【题型】填空题　【知识点】解析几何　【难度】easy
已知点 $A(-2,4)$，$B(-1,-3)$，若直线 $y=kx$ 与线段 $AB$ 有公共点，则 $k$ 的取值范围是 \underline{\hspace{10cm}}。
【解答】
【答案】$[-2,3]$

【分析】根据直线绕原点旋转且线段 $AB$ 有公共点，再结合数形结合可得斜率的范围。

【解析】因为直线 $y=kx$ 恒过 $O(0,0)$ 点，且
\[
k_{OA} = \frac{4-0}{-2-0} = -2,\quad k_{OB} = \frac{-3-0}{-1-0} = 3.
\]

由图可知，直线 $y=kx$ 与线段 $AB$ 有公共点，所以 $k_{OA} \le k \le k_{OB}$，即 $-2 \le k \le 3$。

故答案为：$[-2,3]$。
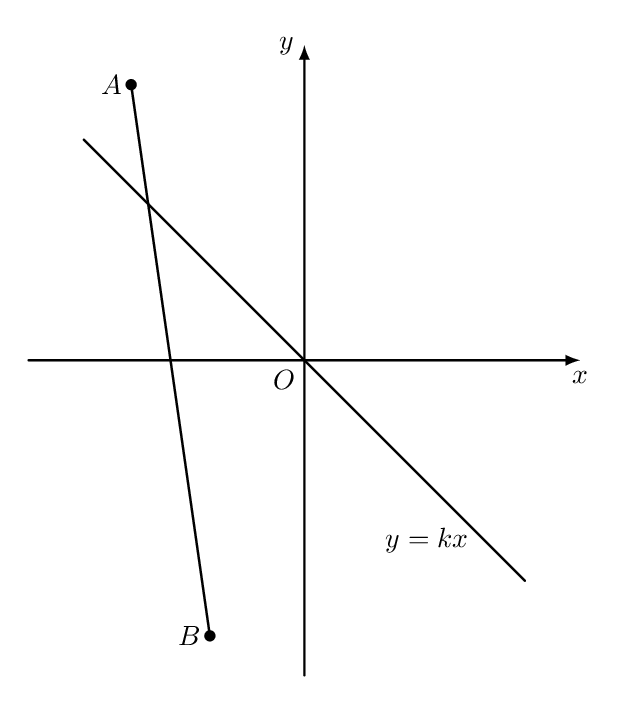